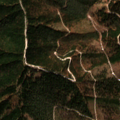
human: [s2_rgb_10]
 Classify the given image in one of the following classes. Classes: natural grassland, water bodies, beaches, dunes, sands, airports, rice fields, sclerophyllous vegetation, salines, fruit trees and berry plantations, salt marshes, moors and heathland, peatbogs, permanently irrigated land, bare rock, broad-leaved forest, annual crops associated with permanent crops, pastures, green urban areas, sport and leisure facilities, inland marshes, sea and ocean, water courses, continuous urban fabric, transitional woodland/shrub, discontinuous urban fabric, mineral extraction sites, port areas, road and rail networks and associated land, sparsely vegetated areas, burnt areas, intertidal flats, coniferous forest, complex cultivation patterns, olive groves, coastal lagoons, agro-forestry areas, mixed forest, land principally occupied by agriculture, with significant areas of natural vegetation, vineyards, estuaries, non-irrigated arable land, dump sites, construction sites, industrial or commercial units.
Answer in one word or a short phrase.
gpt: coniferous forest, transitional woodland/shrub